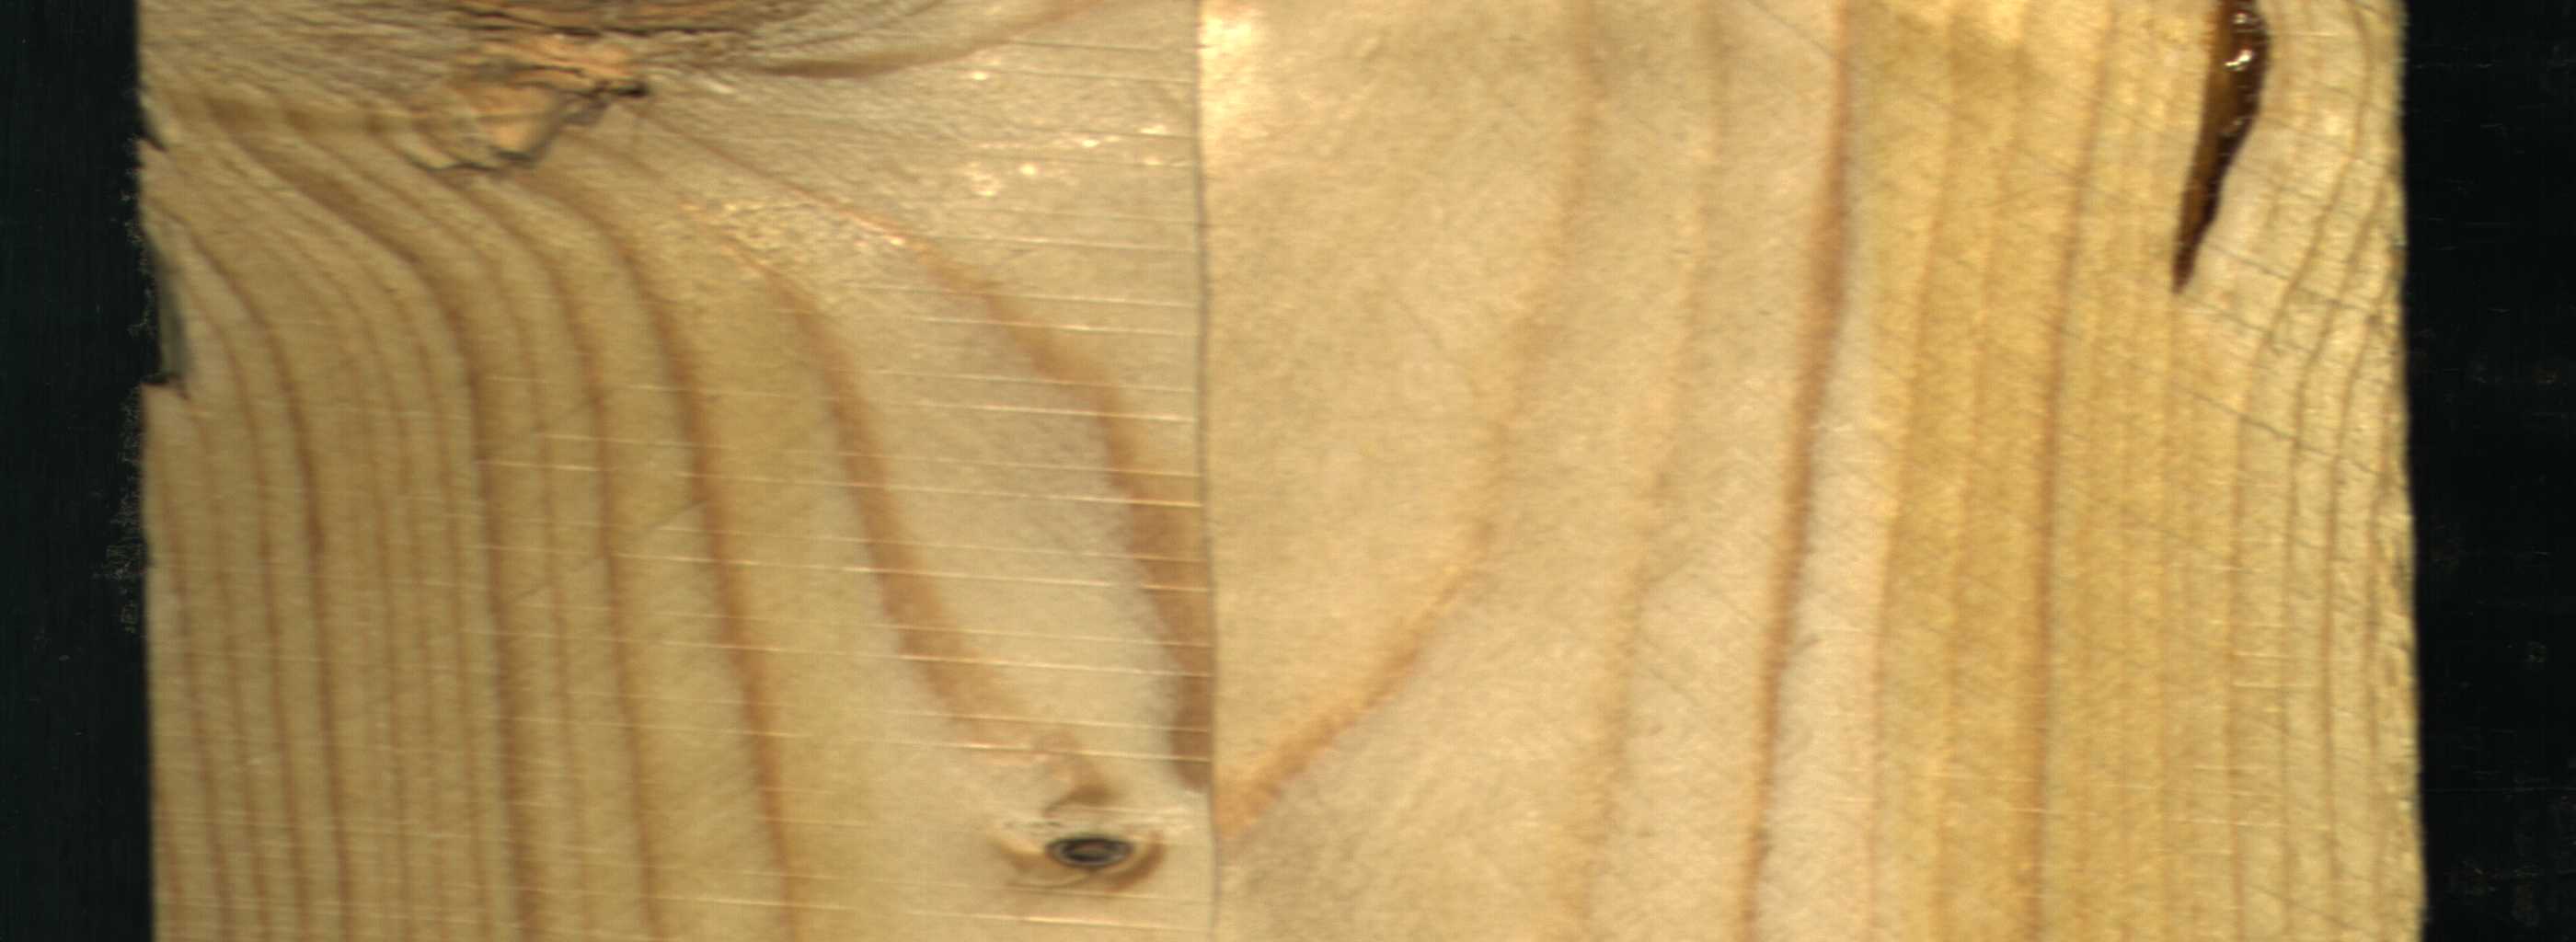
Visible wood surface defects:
resin
Dead_Knot